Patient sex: M
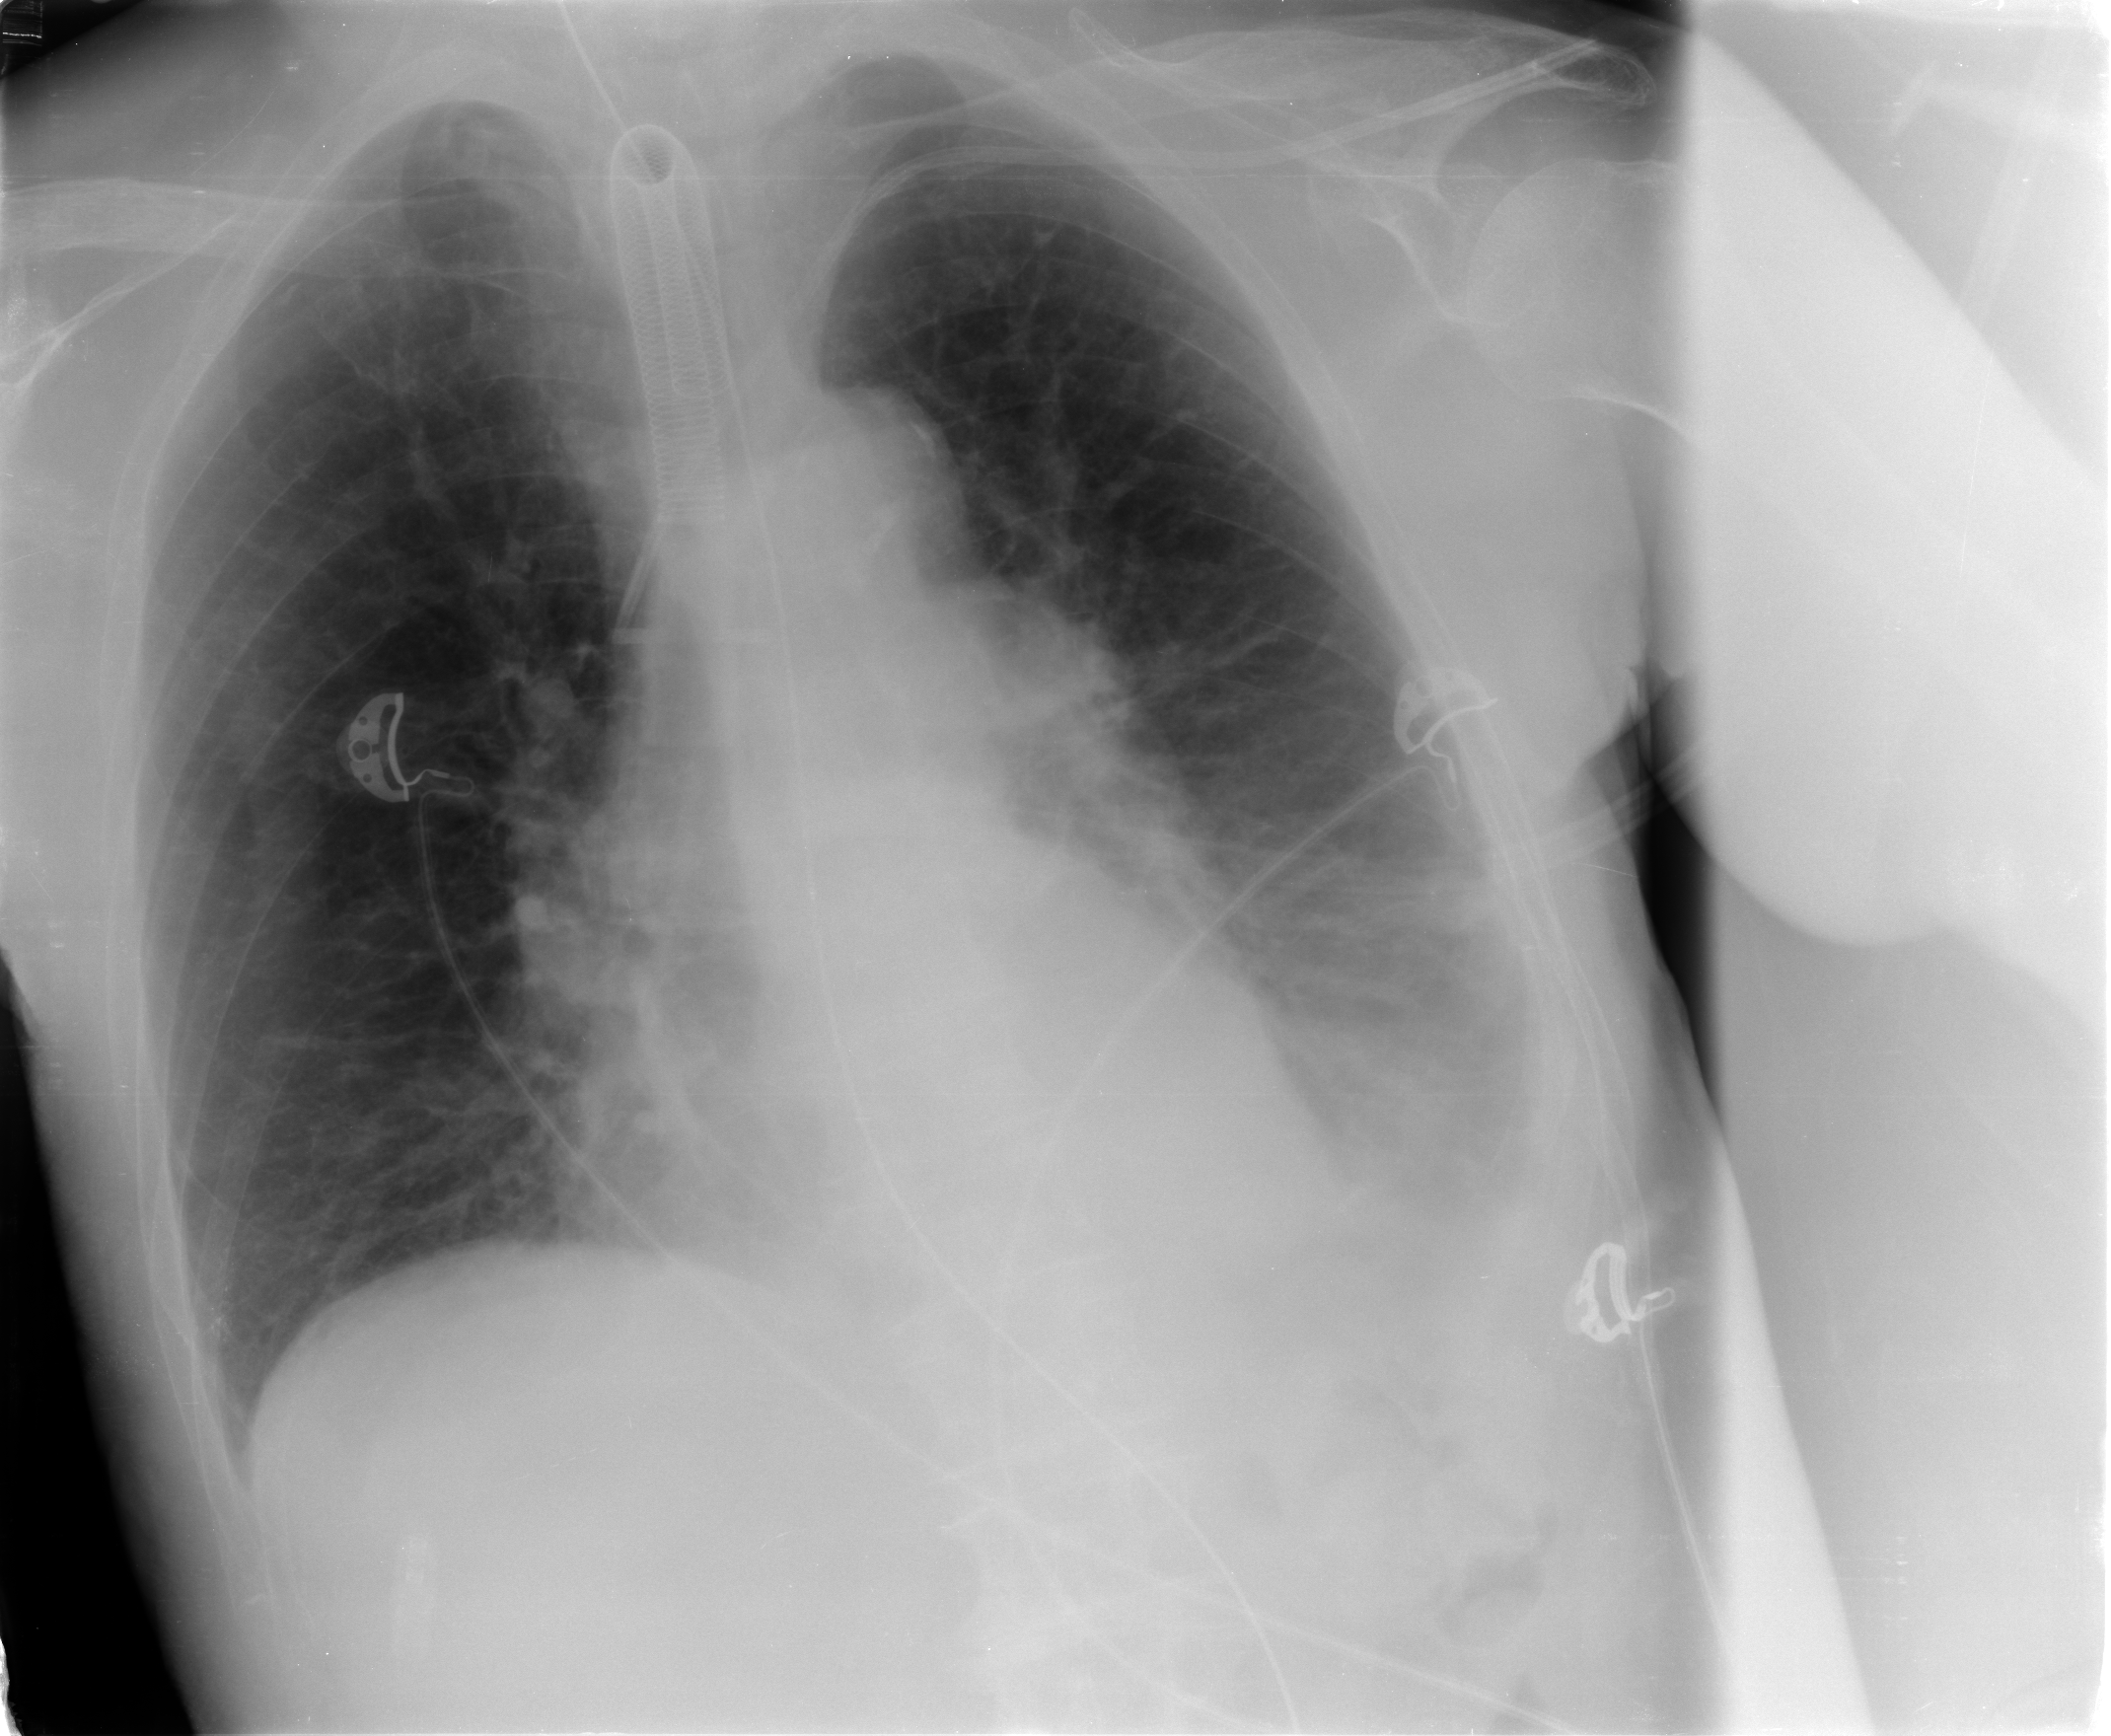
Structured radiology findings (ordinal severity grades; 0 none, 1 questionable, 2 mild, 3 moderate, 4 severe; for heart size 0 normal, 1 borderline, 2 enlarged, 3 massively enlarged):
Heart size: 0
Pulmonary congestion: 2
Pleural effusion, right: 0
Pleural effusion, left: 2
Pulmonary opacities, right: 0
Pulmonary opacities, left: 1
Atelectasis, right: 0
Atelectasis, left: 2